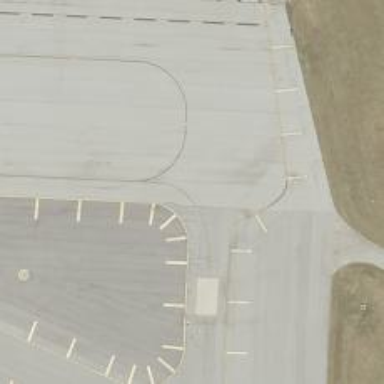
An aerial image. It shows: Image of taxiway at airport.